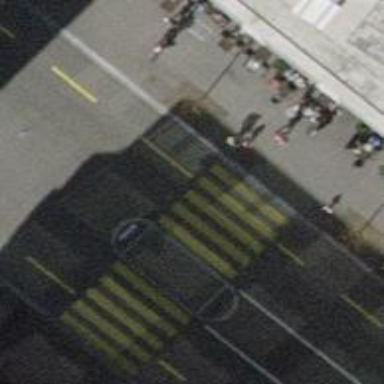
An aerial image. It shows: Kerb barrier.